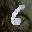
Label: 6